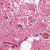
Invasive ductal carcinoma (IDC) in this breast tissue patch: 0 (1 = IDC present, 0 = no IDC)